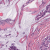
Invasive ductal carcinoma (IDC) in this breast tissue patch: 1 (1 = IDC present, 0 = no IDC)